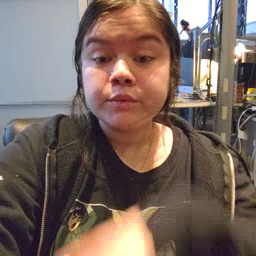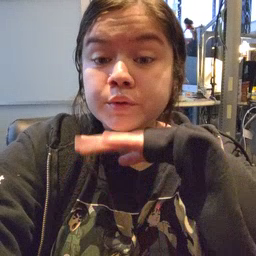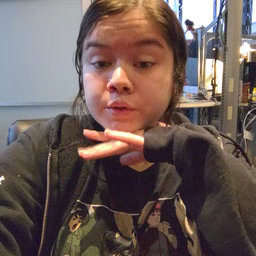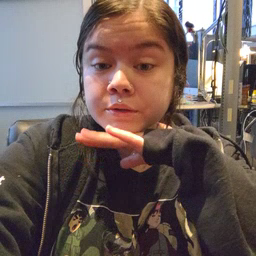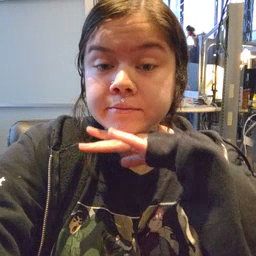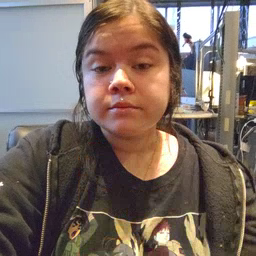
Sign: dirty